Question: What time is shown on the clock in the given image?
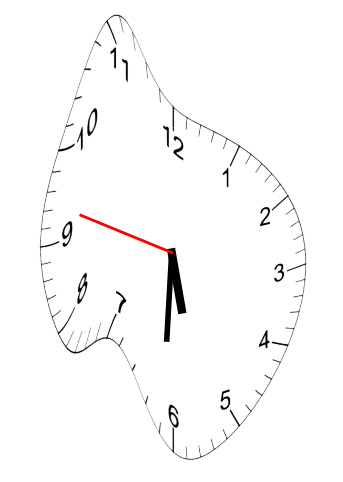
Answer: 05:30:47